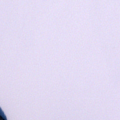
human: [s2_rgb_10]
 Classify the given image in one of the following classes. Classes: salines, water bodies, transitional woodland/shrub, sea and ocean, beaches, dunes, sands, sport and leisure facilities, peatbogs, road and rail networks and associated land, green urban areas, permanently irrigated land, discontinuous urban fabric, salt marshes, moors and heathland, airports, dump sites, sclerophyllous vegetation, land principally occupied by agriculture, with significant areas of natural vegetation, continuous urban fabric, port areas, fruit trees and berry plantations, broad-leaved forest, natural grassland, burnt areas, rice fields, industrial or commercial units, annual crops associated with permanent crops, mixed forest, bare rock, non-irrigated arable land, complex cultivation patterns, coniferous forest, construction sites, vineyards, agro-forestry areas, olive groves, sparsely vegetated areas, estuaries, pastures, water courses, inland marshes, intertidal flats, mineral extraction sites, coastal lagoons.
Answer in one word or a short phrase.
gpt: mixed forest, water bodies